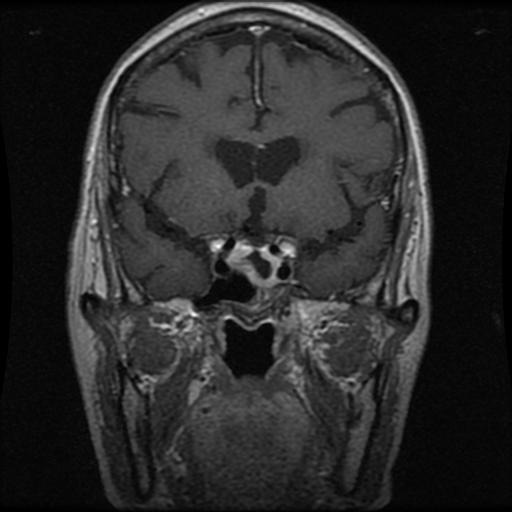
Label: pituitary